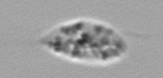
Label: Amoeba